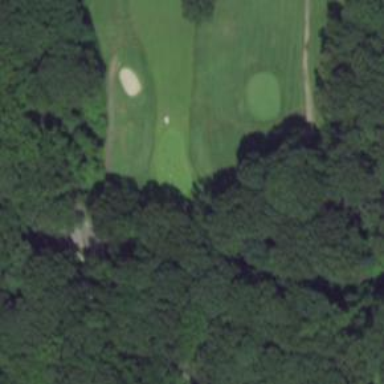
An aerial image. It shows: Path used for both walking and golf.